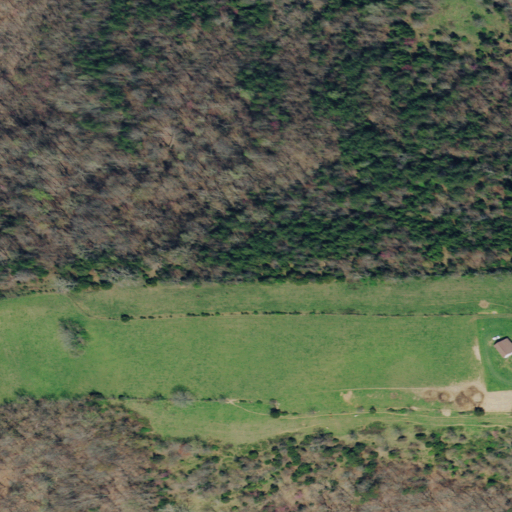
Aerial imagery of ridge(s) in Tennessee named Chestnut Grove Ridge containing deciduous forest, mixed forest, pasture, grassland, evergreen forest, and open development